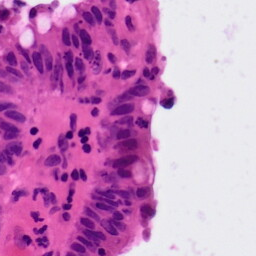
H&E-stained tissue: Colon